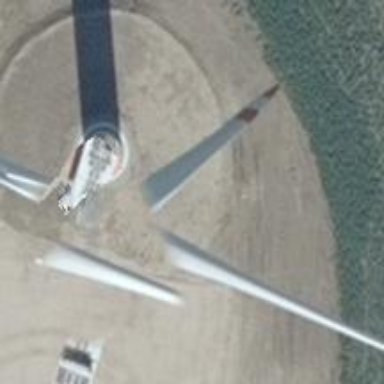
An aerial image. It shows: Wind generator using wind turbines of horizontal axis.